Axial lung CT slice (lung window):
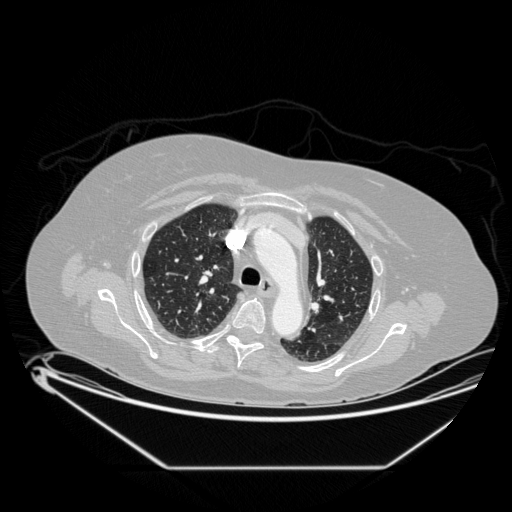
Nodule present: no